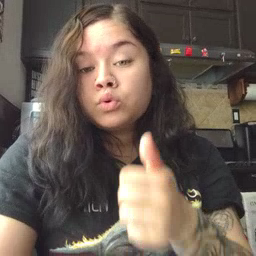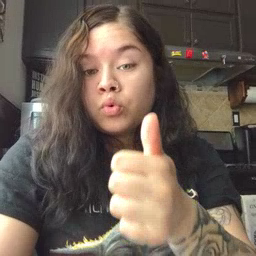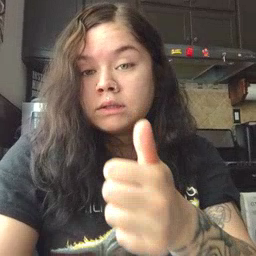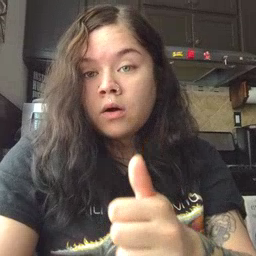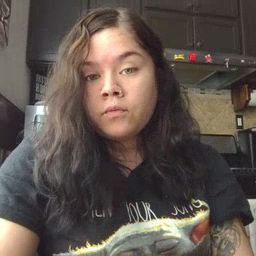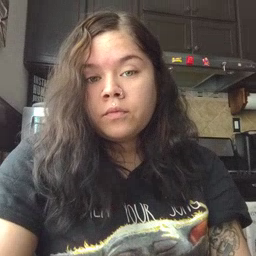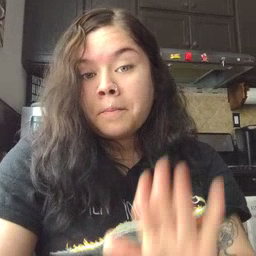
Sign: yourself